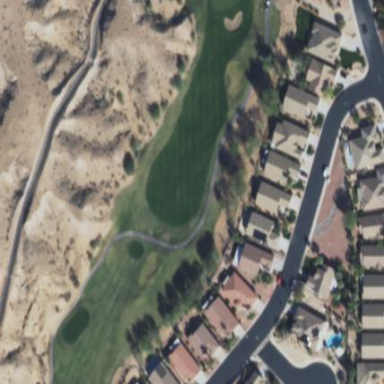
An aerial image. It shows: Rough grass surface on golf course.